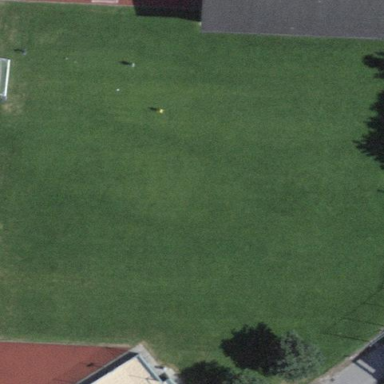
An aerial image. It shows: Soccer pitch designated for leisure and sports activities.